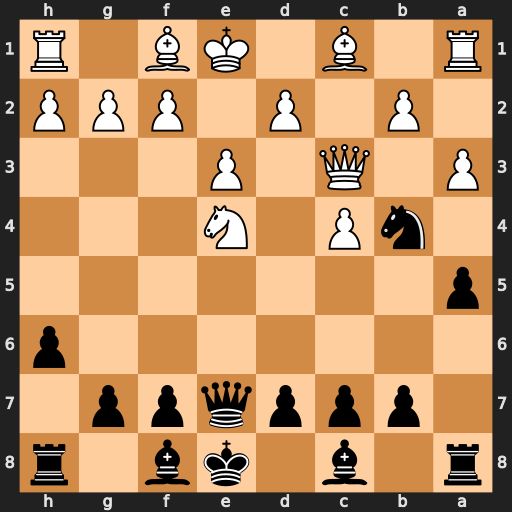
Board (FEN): r1b1kb1r/1pppqpp1/7p/p7/1nP1N3/P1Q1P3/1P1P1PPP/R1B1KB1R
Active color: b
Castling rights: KQkq
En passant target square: -
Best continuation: Qxe4 axb4 axb4 Rxa8 bxc3